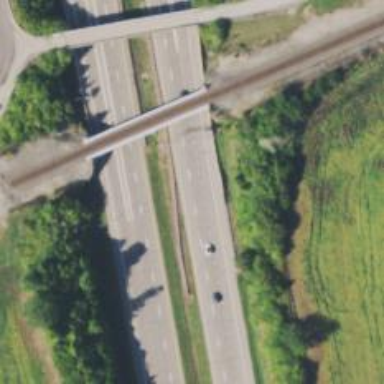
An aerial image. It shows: Motorway junction.